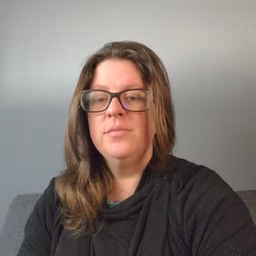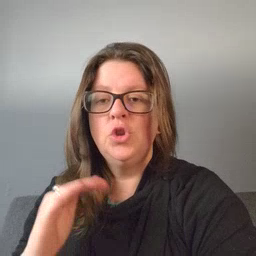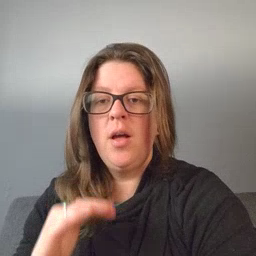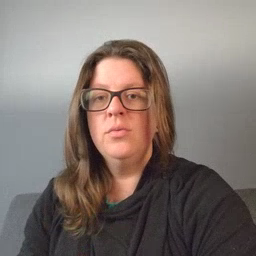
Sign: child